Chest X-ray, AP view. Patient: 65 years old, sex M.
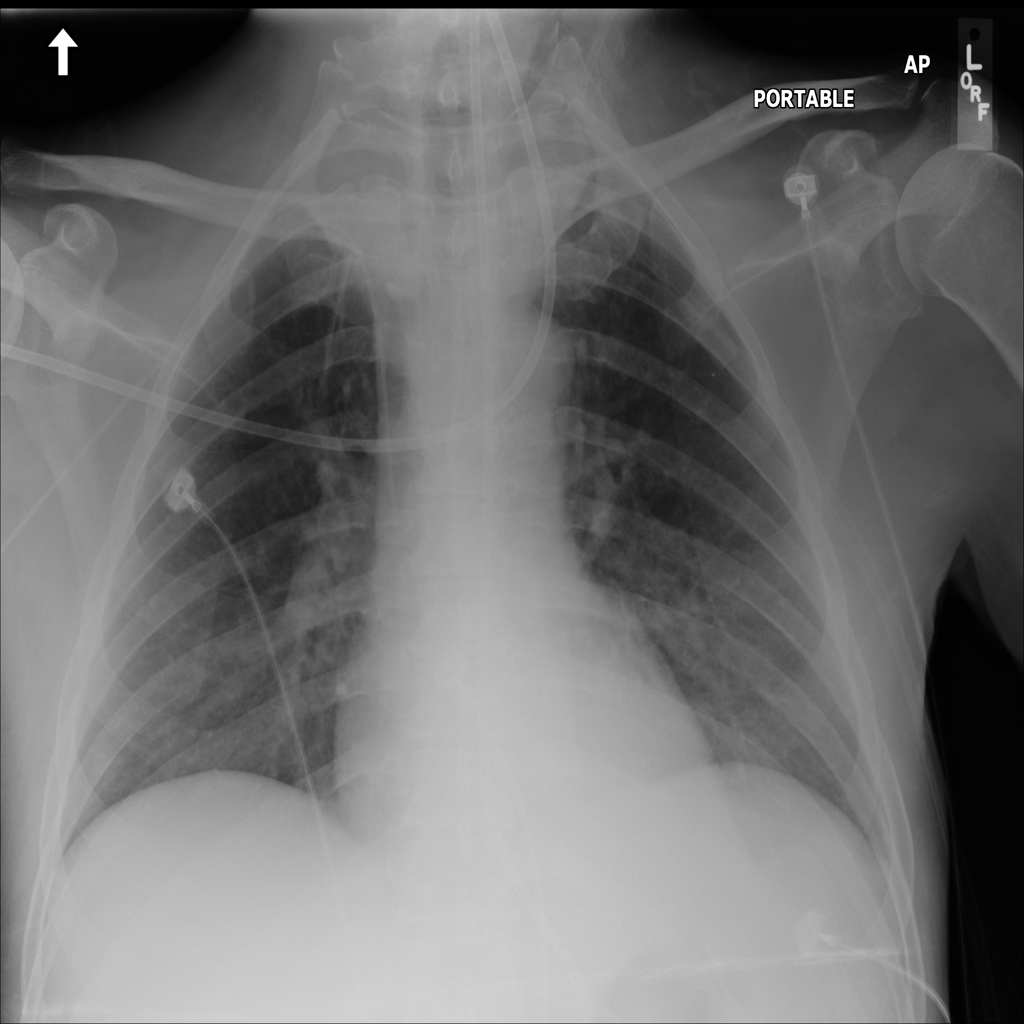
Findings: No Finding